Question: why hatches are at the wrong place when I change y axis to Log scale?
if I remove log scale they are inside histogram-columns , and outside for log scale
'''
from scipy.stats import norm
import matplotlib.mlab as mlab
import numpy as np
import matplotlib.pyplot as plt
data=np.genfromtxt(FileName)
Flow=data[:,1]
Max=np.amax(Flow)
Min=np.amin(Flow)
n, bins=np.histogram(Flow, 15)
n, bins, patches = plt.hist(Flow, 15, color= 'b',log=True, histtype='step',hatch='/')
(mu, sigma) = norm.fit(Flow)
y = mlab.normpdf( bins, mu, sigma)
plt.xlabel('Flow (m3/s)')
plt.ylabel('Number of Observations')
plt.title(r'$\mathrm{Flow:}\ \mu=%.3f,\ \sigma=%.3f, Min=%.3f, Max=%.3f$' %(mu, sigma, Min, Max))
plt.show()
'''
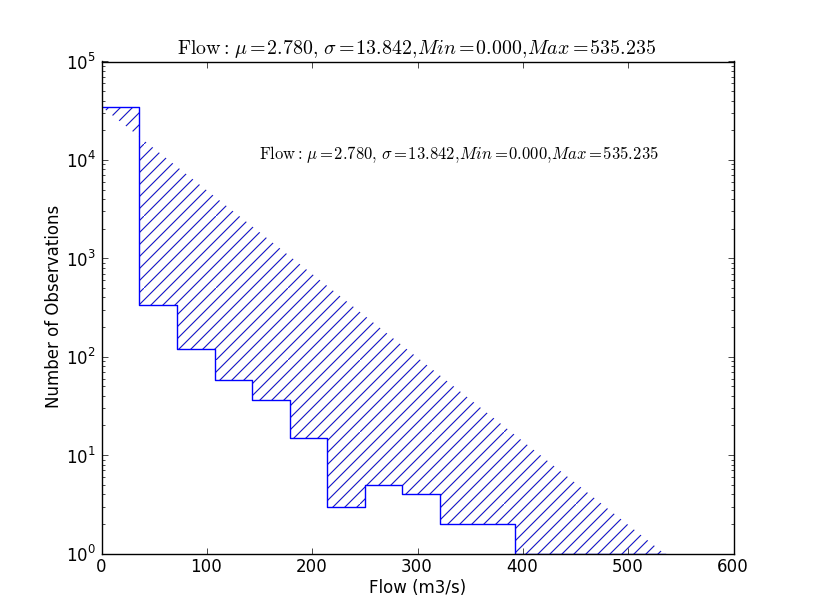
Answer: Because when draw the step lines, the first element of Y axis data is always 0, and log scale cannot display 0, so the first point of the step lines is dropped.
You can try to add a very small positive value to the data:
'''
n, bins, patches = plt.hist(Flow+1e-12, 15, color= 'b',log=True, histtype='step',hatch='/')
'''